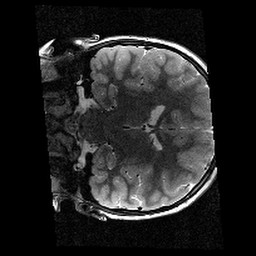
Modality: T2w
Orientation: coronal
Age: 9
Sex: female
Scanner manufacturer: siemens
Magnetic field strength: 3 T
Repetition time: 9.23 s
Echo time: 0.067 s